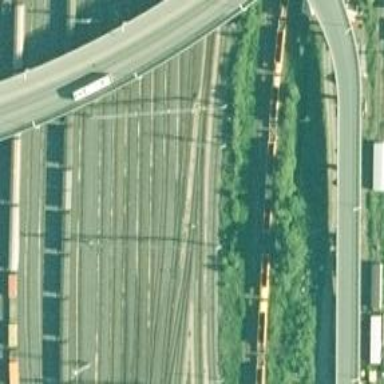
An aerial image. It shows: Rail yard with electrified contact lines for the trains.